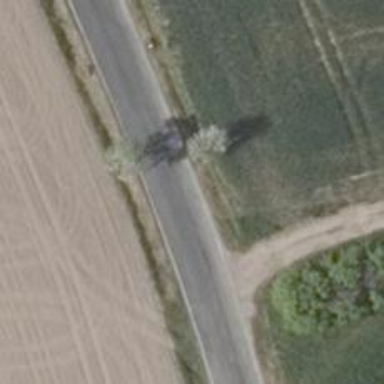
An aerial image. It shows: Deciduous broadleaved tree.